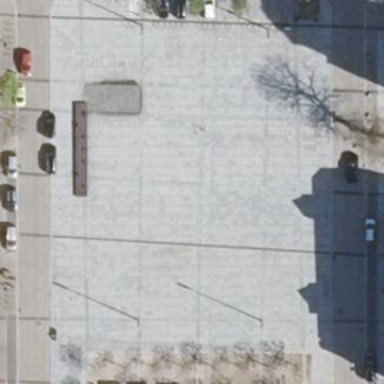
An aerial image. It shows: Marketplace with paving stones as the surface.